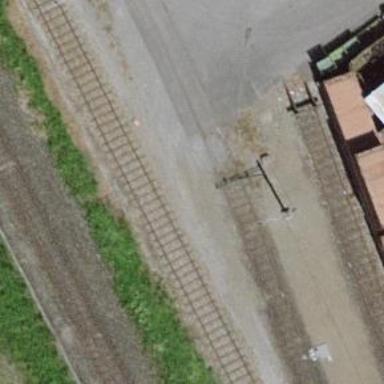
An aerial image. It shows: Single-track spur railway line.